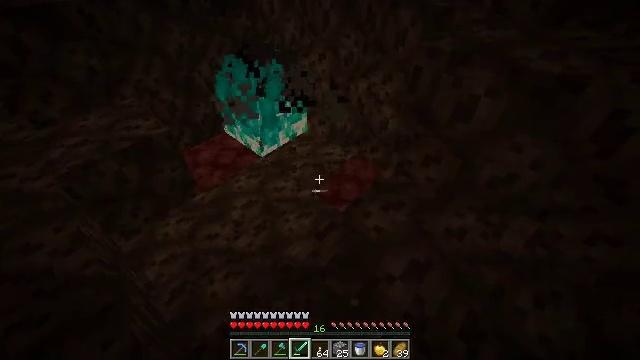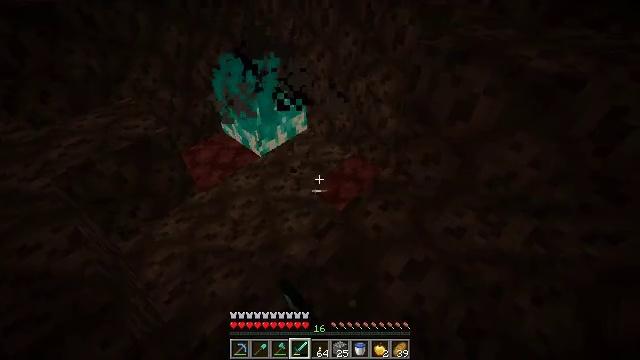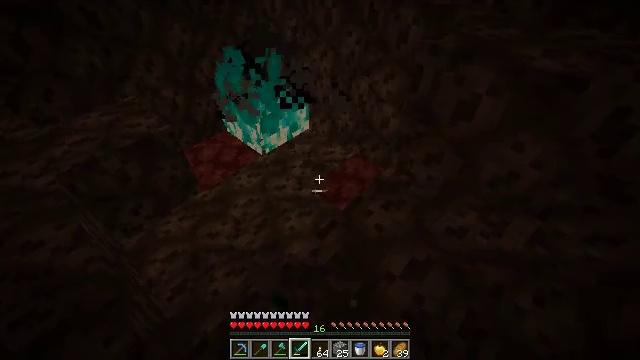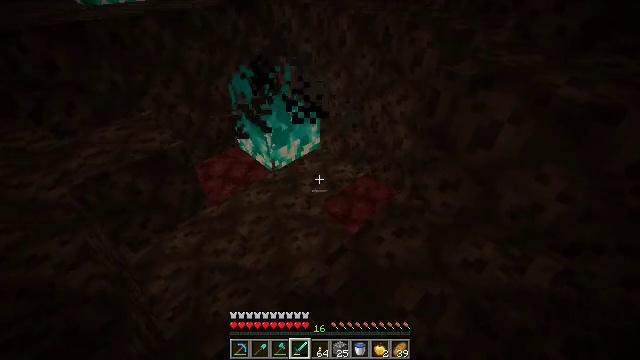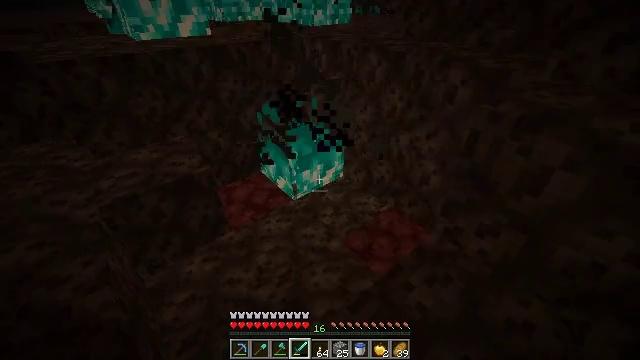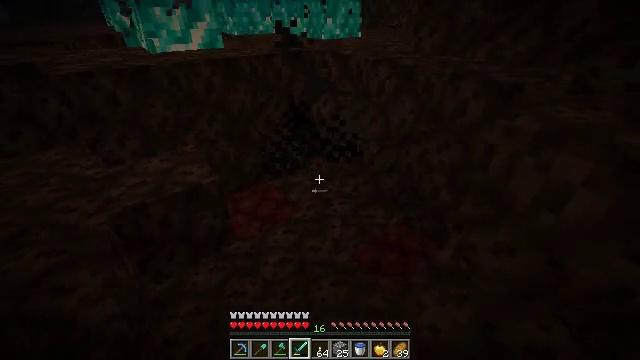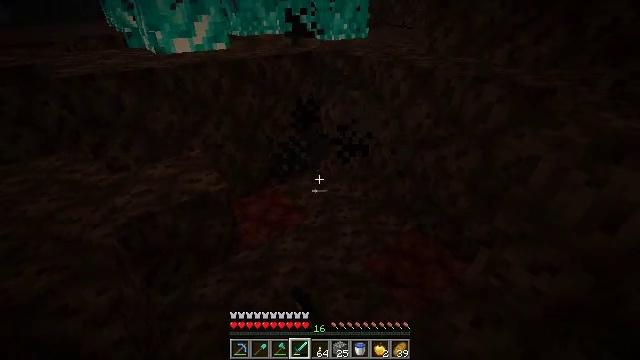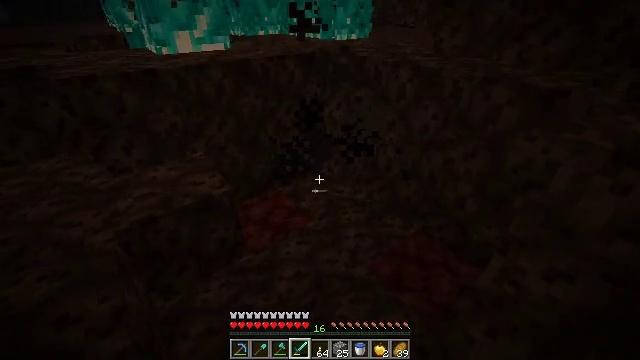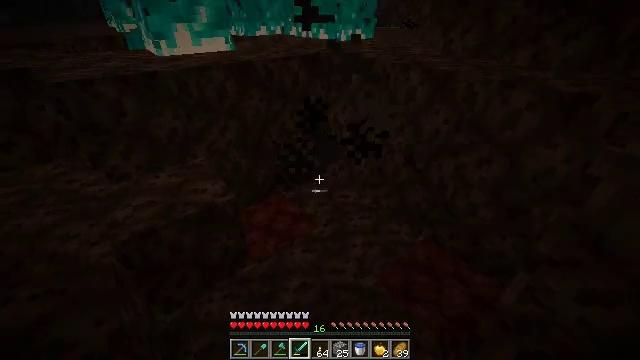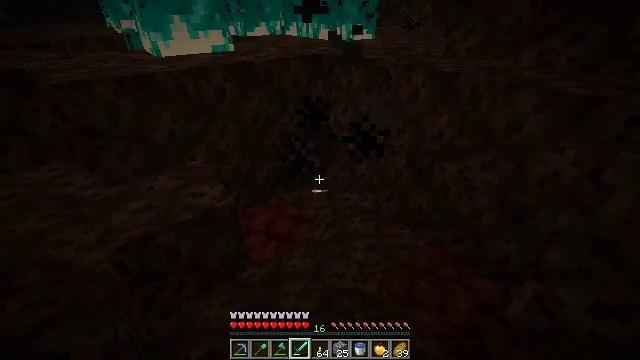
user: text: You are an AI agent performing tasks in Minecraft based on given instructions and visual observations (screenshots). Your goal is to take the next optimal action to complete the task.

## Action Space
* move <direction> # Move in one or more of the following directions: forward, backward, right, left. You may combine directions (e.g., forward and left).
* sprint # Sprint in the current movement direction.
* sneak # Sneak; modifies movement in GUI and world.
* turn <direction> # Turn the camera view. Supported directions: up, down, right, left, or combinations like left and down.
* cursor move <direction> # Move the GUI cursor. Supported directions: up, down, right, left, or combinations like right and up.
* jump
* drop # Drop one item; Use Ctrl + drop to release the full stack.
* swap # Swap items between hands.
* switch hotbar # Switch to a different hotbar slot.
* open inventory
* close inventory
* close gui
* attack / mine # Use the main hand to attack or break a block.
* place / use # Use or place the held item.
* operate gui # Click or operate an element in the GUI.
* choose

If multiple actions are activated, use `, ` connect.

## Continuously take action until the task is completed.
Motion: motion action
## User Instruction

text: Break the block holding the soul fire.
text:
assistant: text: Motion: attack / mine
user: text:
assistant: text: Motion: attack / mine
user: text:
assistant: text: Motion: move forward, turn left and up
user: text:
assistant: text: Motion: move forward and move left, turn left and up
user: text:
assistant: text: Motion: move forward and move left, turn left and up, attack / mine
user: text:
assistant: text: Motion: move forward and move left, attack / mine
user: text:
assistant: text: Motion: move forward and move left, attack / mine
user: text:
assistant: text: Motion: move forward, attack / mine
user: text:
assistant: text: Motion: no_op
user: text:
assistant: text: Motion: no_op